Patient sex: F
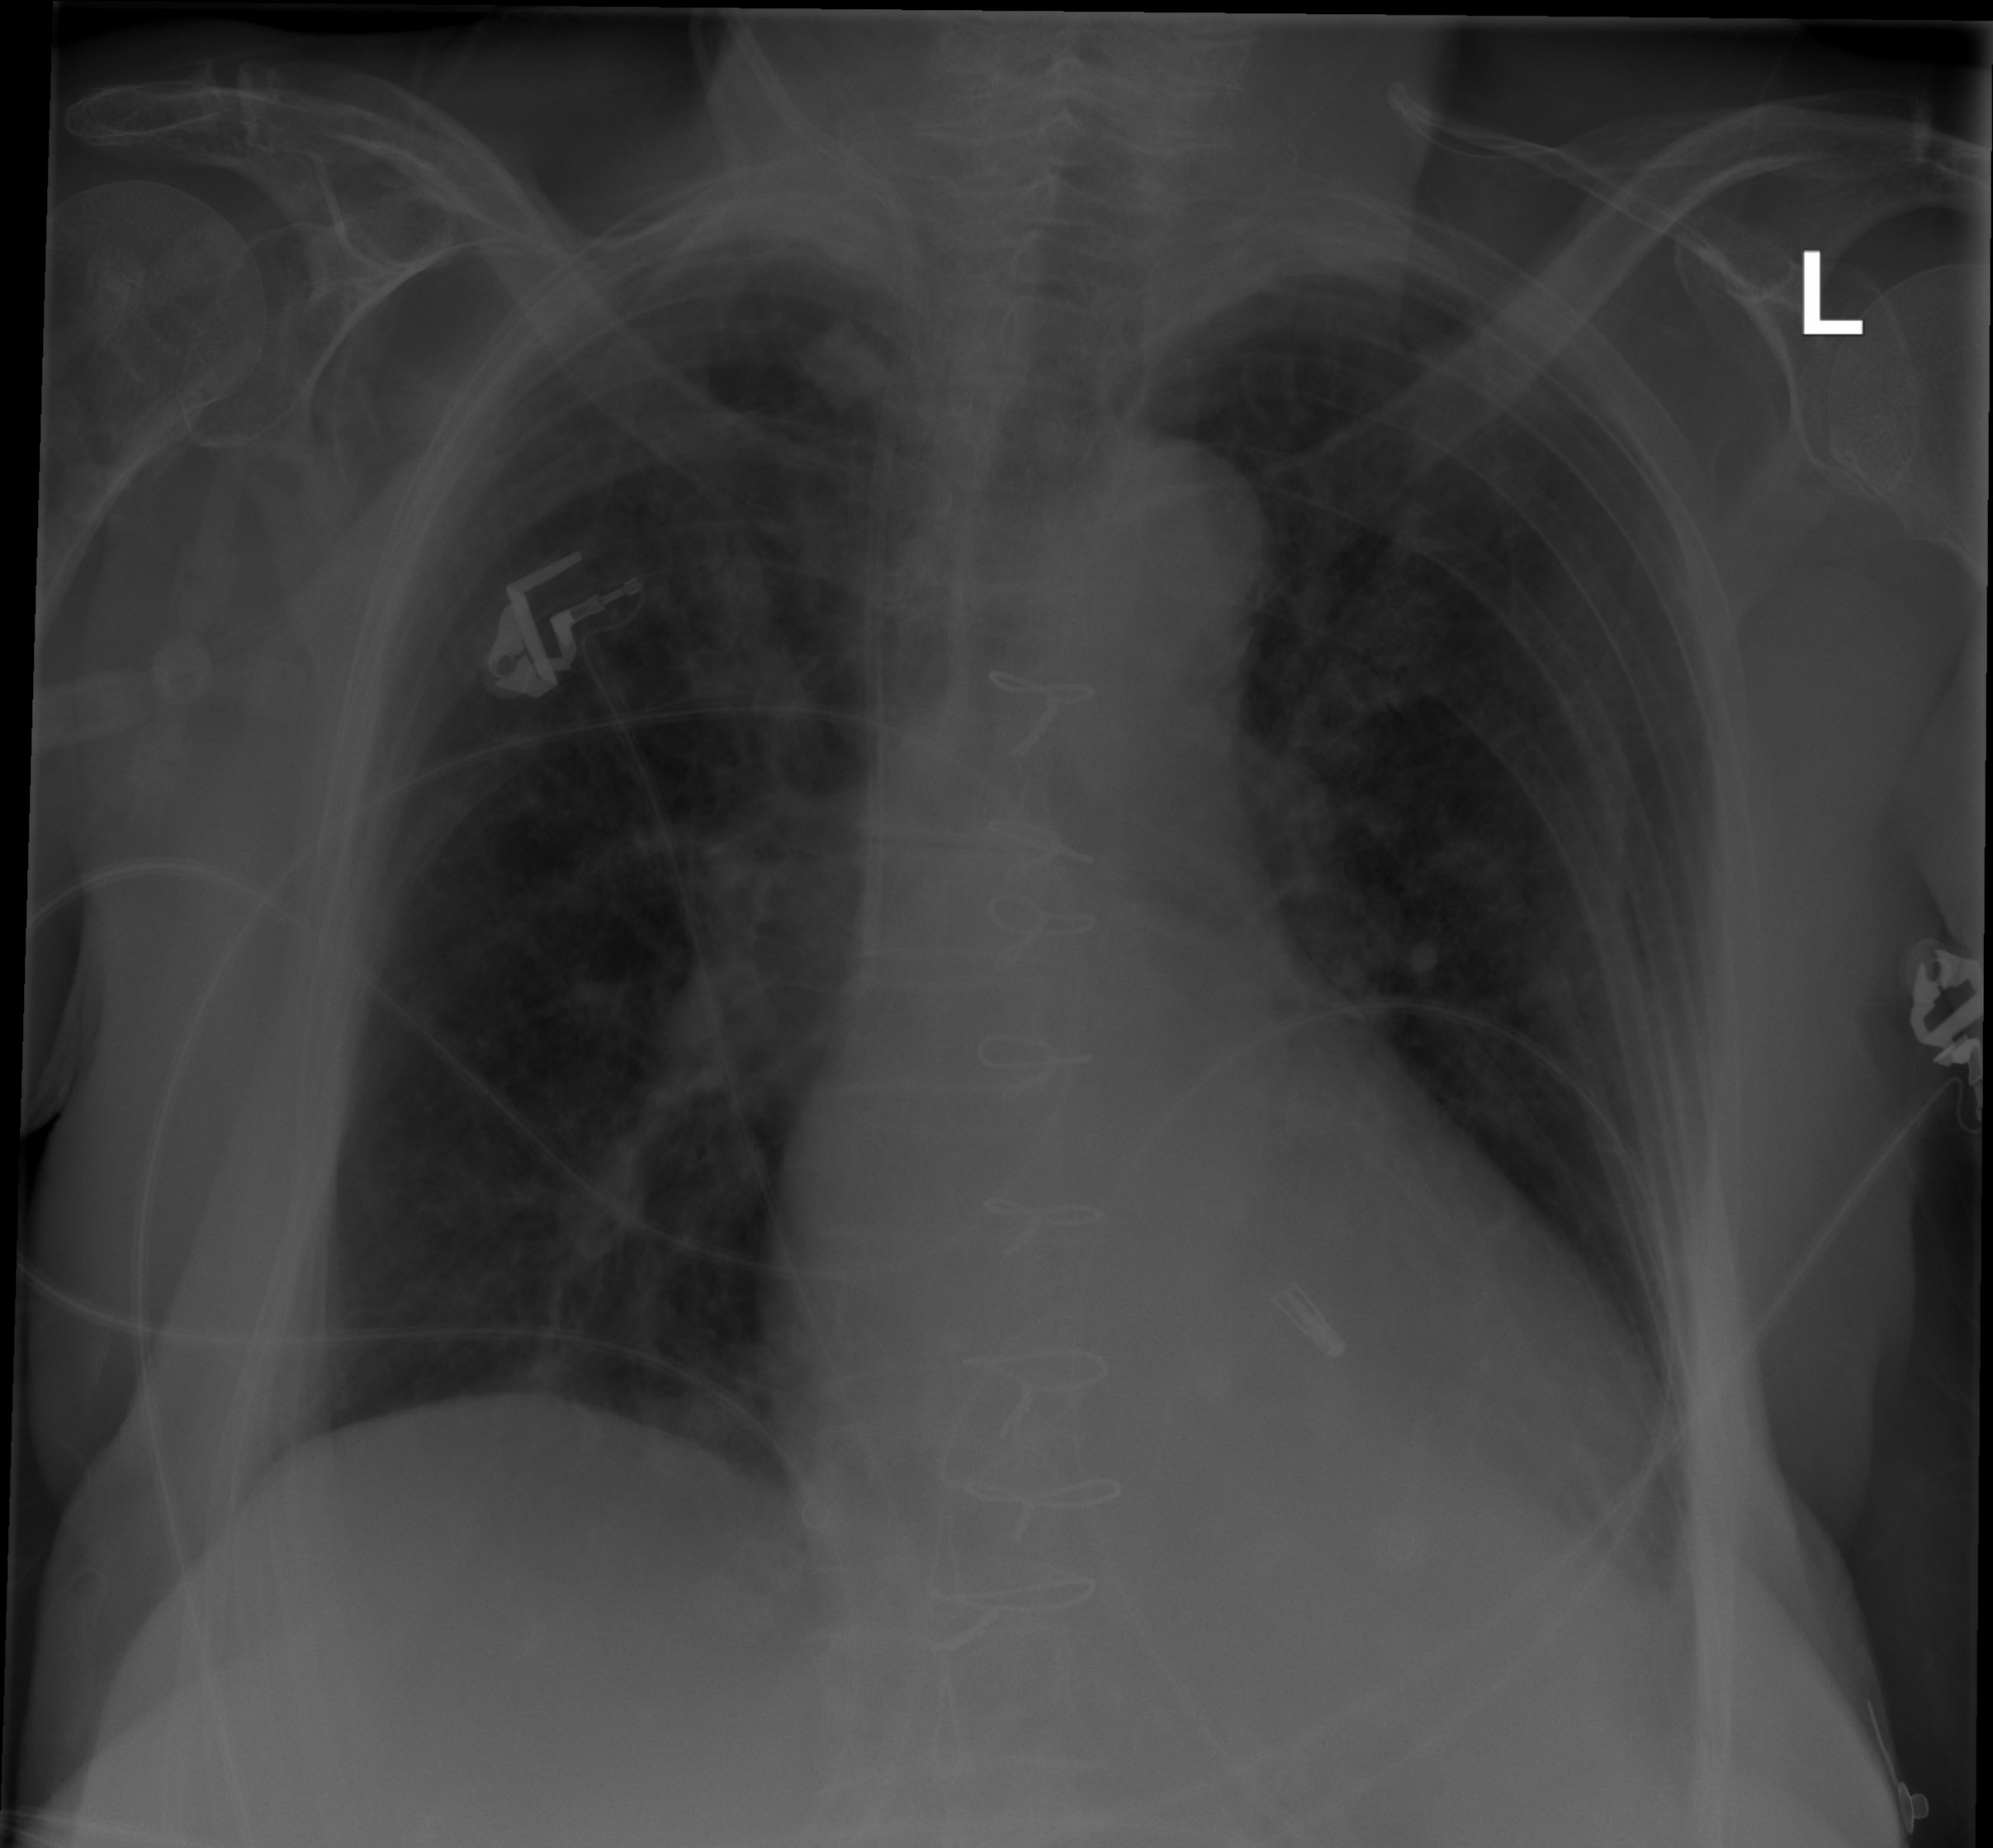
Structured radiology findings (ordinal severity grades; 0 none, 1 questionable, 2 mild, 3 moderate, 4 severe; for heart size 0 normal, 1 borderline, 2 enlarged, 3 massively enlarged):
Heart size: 2
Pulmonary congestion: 2
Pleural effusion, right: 0
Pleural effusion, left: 0
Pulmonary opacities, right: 0
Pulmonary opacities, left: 0
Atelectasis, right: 0
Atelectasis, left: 0